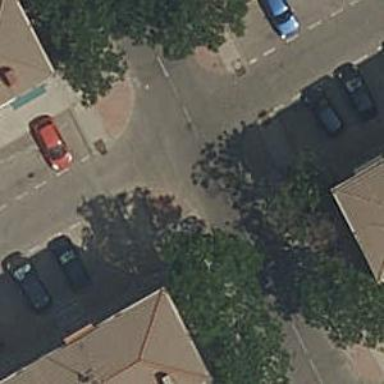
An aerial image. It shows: Residential road.